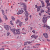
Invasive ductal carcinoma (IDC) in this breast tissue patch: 1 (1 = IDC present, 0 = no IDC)